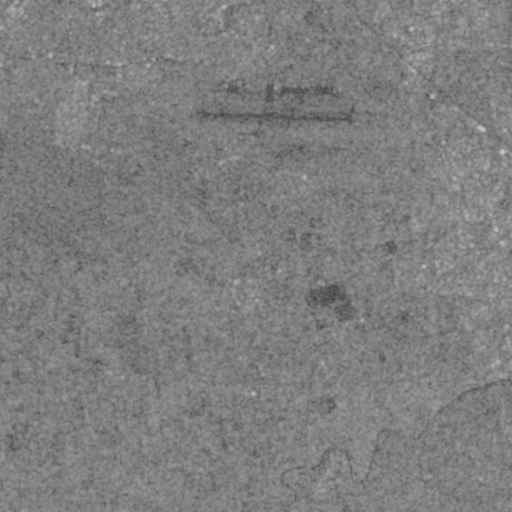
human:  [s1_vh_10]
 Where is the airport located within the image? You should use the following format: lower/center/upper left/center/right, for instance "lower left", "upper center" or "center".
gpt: The airport is located in the upper of the image.
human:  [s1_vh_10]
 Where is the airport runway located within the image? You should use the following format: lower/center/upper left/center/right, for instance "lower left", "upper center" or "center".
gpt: The airport runway is located in the upper right of the image.
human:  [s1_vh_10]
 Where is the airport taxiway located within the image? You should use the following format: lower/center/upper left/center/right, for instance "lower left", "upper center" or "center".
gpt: The airport taxiway is located in the upper right of the image.
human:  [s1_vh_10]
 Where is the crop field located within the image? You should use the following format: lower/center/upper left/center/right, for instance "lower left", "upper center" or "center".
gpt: The crop field is located in the upper left of the image.
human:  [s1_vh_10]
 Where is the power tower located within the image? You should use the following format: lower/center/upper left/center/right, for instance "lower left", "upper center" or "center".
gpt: The power tower is located in the lower of the image.
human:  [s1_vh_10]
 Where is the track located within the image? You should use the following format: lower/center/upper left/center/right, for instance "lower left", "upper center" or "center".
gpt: There is no track in the image.

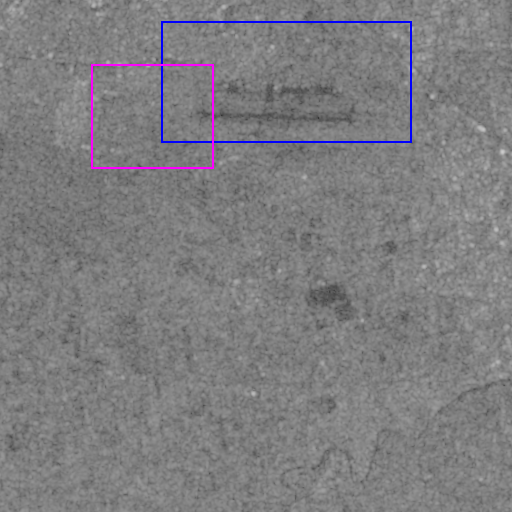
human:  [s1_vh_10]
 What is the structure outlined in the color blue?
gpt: The structure outlined in blue is an airport.
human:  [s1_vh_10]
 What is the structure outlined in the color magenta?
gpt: The structure outlined in magenta is a crop field.
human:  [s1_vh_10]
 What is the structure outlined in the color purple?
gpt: There is no purple outline.